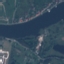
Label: River